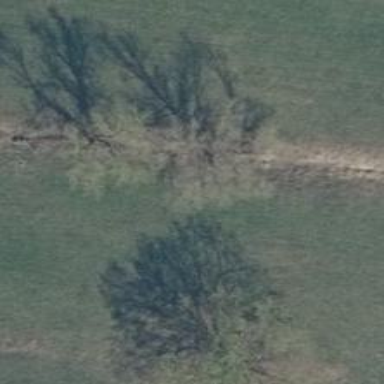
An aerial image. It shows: Row of trees in natural setting.